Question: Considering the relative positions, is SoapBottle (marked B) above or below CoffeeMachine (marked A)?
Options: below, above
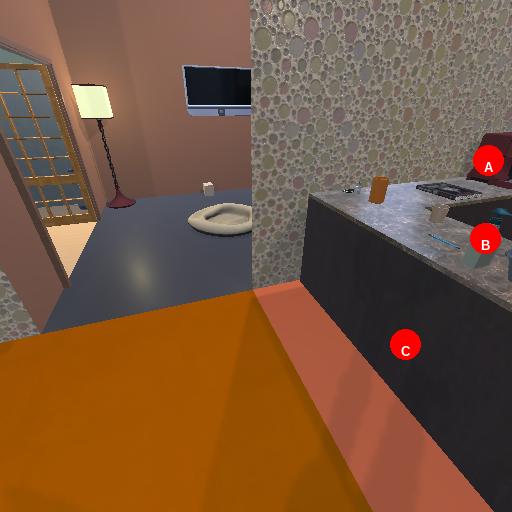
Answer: below